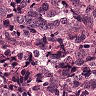
Metastatic tissue present: yes